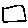
Label: square